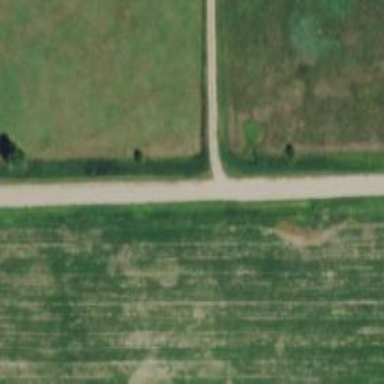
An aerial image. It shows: Unclassified road.